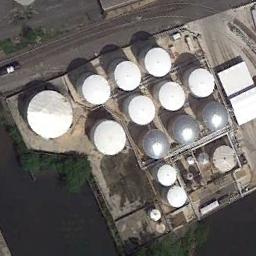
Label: storage_tank